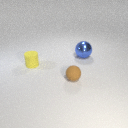
large blue metal sphere to the right of small yellow rubber cylinder